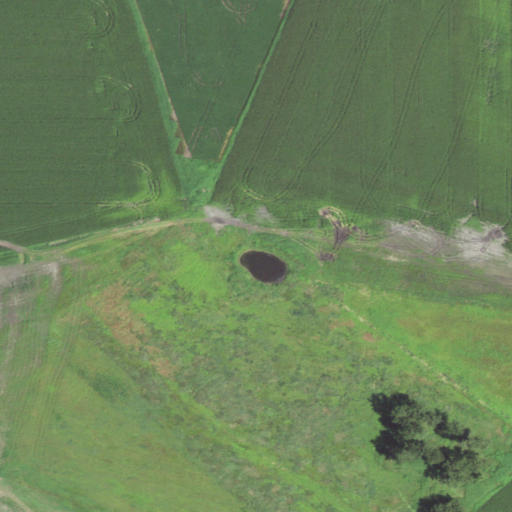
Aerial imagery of plain(s) in Minnesota named Solberg Lakebed containing cultivated crops, herbaceous wetlands, and pasture